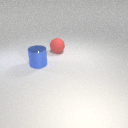
large red rubber sphere behind large blue metal cylinder